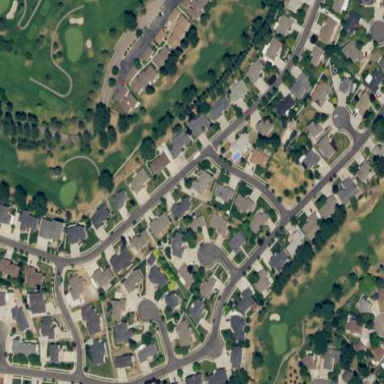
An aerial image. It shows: Neighborhood.